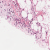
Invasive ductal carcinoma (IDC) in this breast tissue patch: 0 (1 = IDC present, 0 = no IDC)